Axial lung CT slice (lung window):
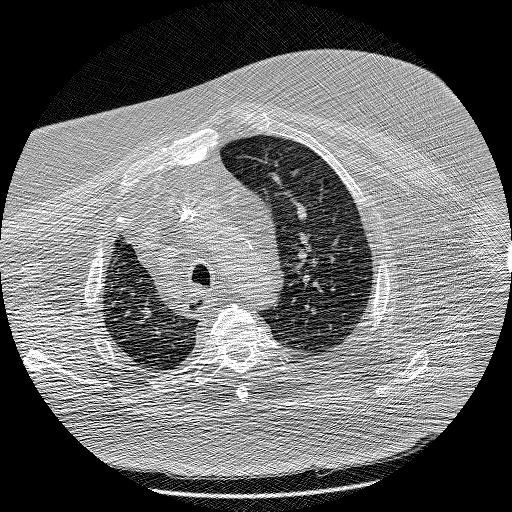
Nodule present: no